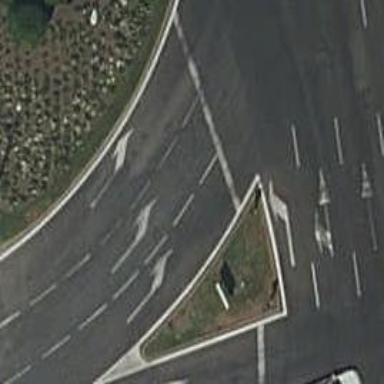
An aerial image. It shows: Road with traffic signals.